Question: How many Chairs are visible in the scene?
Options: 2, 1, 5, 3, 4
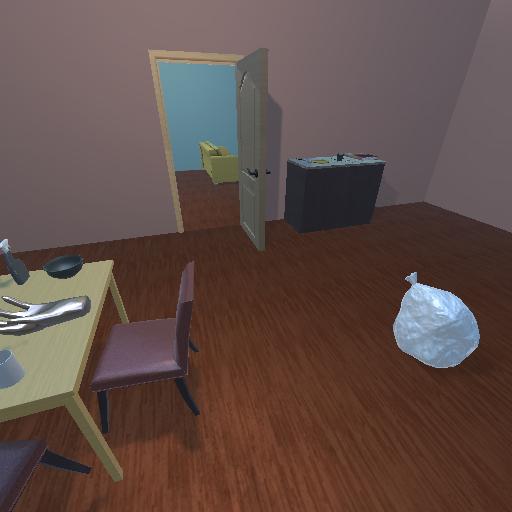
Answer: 2